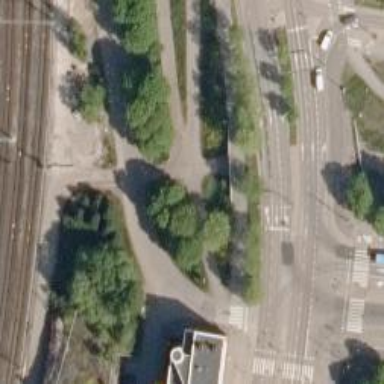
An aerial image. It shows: Asphalt cycleway.